Question: In the following picture, I have mocked up a CSS active menu styling I would like to find examples of, and hopefully replicate.

You will notice there is a triangle highlighting the active menu, and it can appear bold too.
Question 1. What is this "active menu triangle style" actually called? So I can find CSS examples of it.
Question 2. Where can I find examples of this?
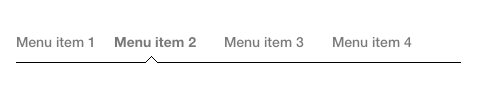
Answer: All done through css classes like so:
'''
<ul>
<li><a href="#">Menu Item 1</li>
<li><a href="#" class="selected">Menu Item 2</li>
<li><a href="#">Menu Item 3</li>
....
</ul>
'''
'''
ul li a {padding: 6px; border-bottom: 1px solid #666; background-image: none; color: #454545}
ul li a.selected { background: #fff url(triangle.png) no-repeat center bottom}
'''
Tweak the background-position until it fits snuggly with the border.